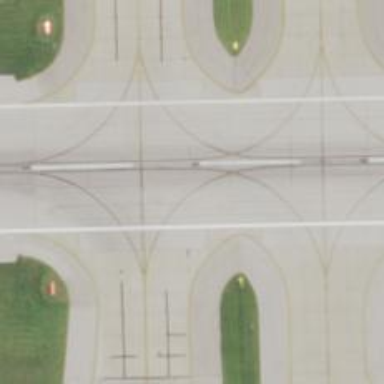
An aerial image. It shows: View of taxiway at the airport.